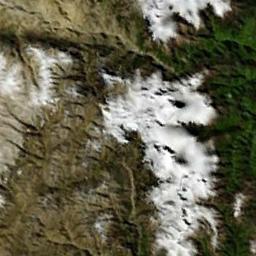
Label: snowberg